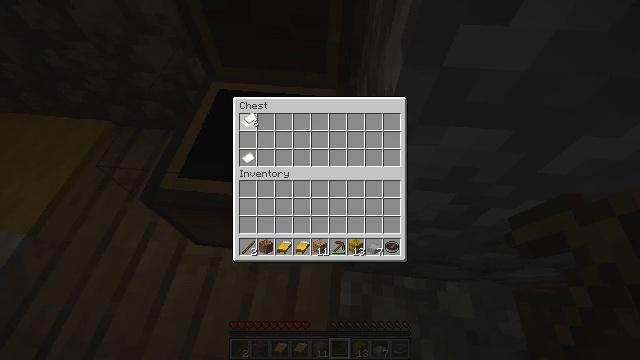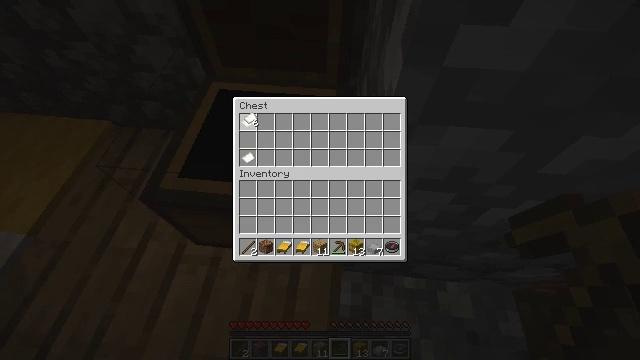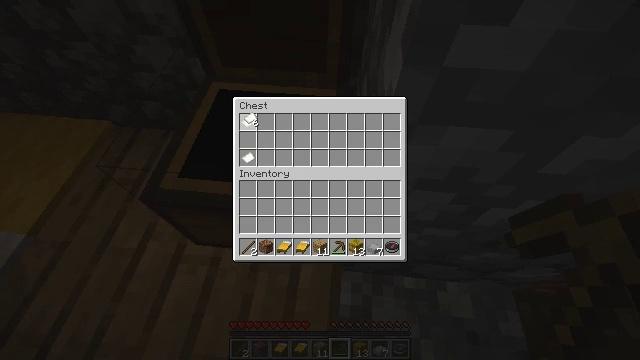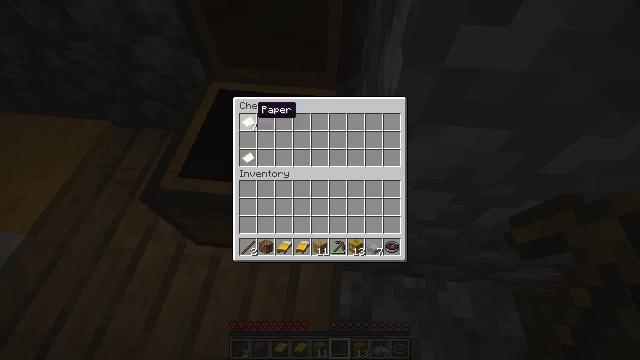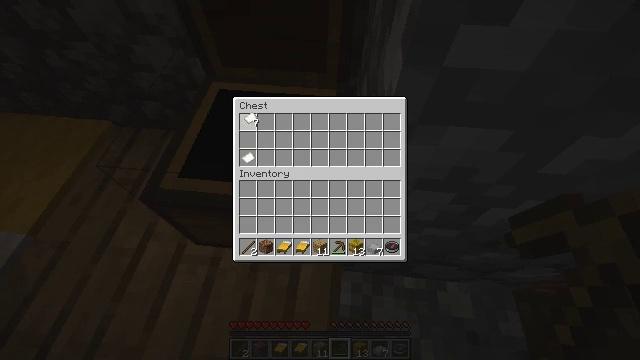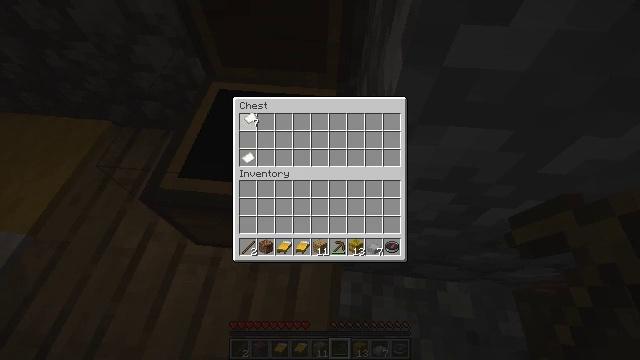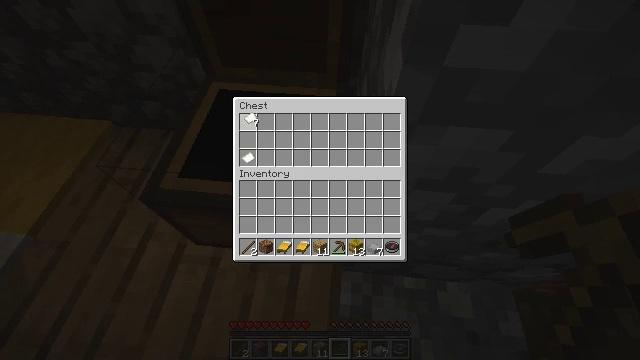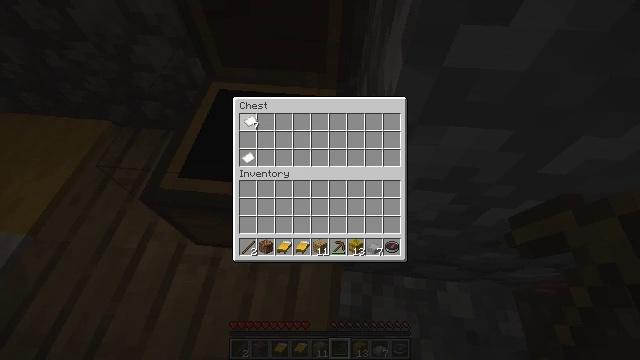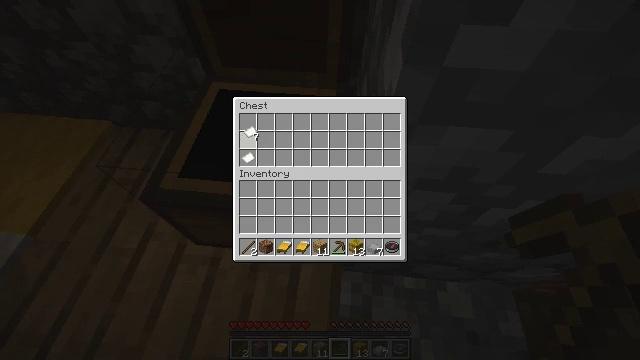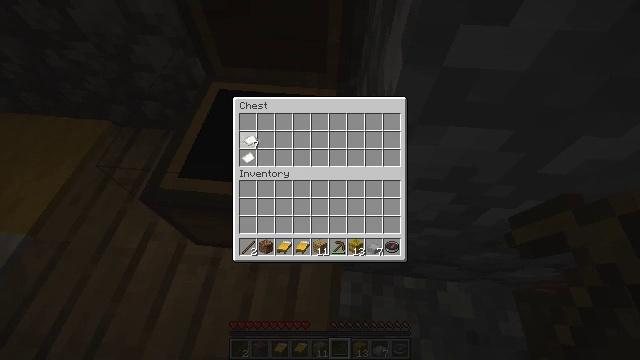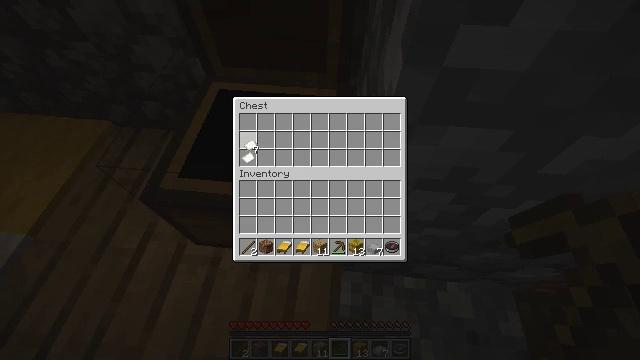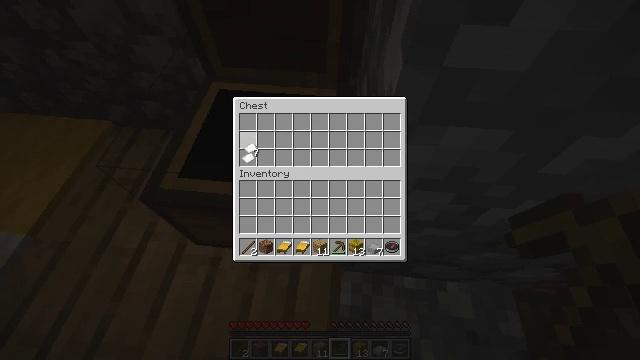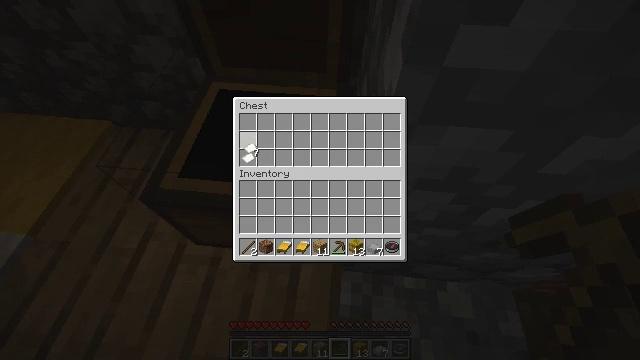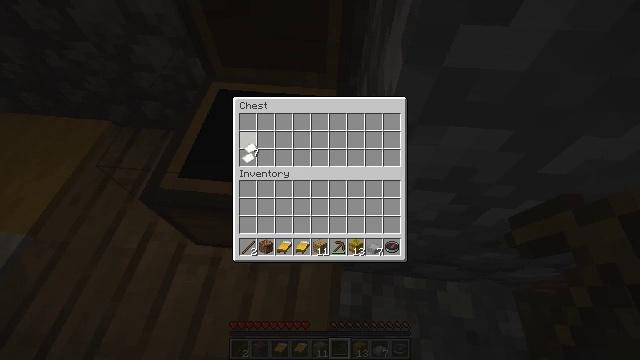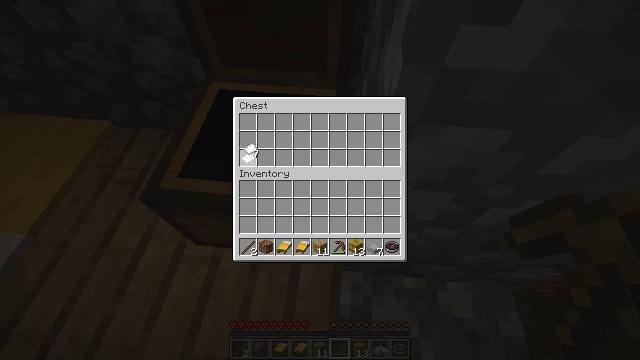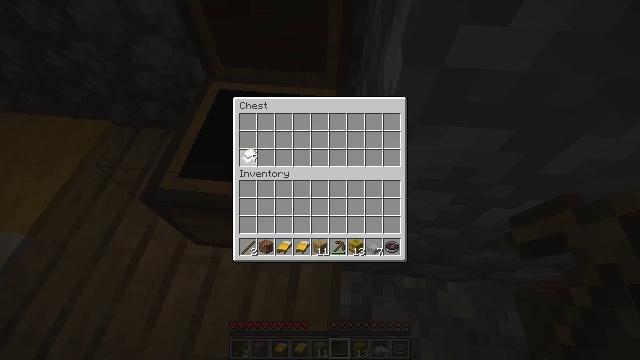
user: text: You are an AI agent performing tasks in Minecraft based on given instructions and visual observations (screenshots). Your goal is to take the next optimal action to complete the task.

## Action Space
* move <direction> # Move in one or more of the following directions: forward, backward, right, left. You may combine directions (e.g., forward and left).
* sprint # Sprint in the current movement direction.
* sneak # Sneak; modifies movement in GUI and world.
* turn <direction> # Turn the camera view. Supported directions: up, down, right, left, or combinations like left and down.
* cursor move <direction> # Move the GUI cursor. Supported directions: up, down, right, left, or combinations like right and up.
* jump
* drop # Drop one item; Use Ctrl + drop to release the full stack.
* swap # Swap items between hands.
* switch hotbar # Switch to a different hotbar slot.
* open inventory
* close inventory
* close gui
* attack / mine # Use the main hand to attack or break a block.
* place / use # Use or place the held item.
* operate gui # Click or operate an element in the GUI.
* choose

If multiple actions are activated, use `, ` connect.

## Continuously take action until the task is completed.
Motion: motion action
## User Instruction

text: Collect the white carpet by hitting it.
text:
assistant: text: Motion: operate gui
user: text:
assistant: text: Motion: operate gui
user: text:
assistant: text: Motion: no_op
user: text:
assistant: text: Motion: operate gui
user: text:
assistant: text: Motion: operate gui
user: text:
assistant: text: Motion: operate gui
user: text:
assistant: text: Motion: operate gui
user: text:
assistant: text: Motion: cursor move down
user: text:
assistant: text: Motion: cursor move down
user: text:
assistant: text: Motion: no_op
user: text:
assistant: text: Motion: no_op
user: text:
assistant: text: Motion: no_op
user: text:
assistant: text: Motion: no_op
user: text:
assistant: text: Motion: no_op
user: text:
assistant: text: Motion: no_op
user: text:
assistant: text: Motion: no_op
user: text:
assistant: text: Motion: no_op
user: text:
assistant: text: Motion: no_op
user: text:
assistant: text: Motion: operate gui
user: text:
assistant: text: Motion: operate gui
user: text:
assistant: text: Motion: operate gui
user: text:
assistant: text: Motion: no_op
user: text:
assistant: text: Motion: operate gui
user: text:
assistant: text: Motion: operate gui
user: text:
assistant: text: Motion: operate gui
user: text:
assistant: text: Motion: operate gui
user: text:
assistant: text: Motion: no_op
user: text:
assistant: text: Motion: cursor move down
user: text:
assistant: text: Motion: cursor move right
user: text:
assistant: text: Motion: cursor move right